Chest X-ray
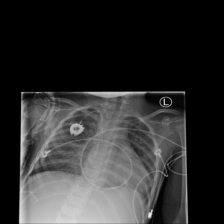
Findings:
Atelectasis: negative
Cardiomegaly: negative
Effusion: negative
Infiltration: negative
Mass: negative
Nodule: negative
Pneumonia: negative
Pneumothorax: negative
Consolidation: negative
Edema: negative
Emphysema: negative
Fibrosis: negative
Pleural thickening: negative
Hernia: negative